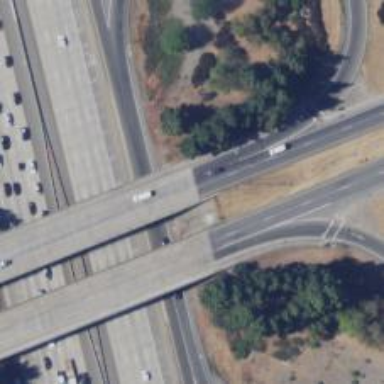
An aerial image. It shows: Trunk highway with expressway features.